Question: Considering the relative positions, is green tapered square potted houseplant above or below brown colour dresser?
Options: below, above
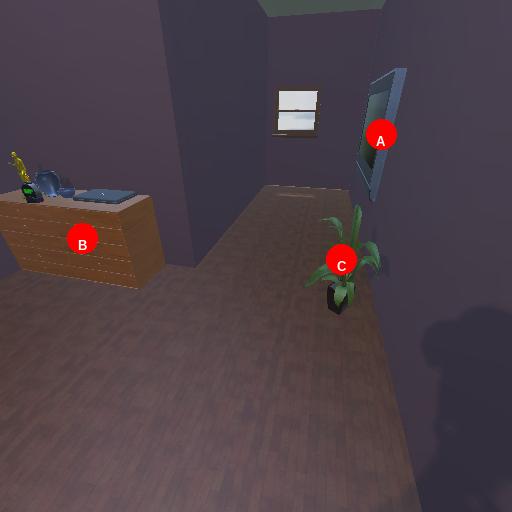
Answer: below